Question: I'm trying to place layout constraints on a uiimageview, but no matter what I do the imageView's frame size is returned as width:128.0 height:240.0 when I print it in the console. The imageview actually appears to be of equal height and width when I run my app, but the printout still returns 128.0 and 240.0 I've tried using a 1:1 aspect ratio, I've tried setting different height and width sizes - height & width = 250.0, height & width = 200.0 - but the result is still the same. Ideally I want to accomplish an equal dimensions uiimageview in the center of the screen for all iphone sizes. Below is a screenshot of my most recent attempt:

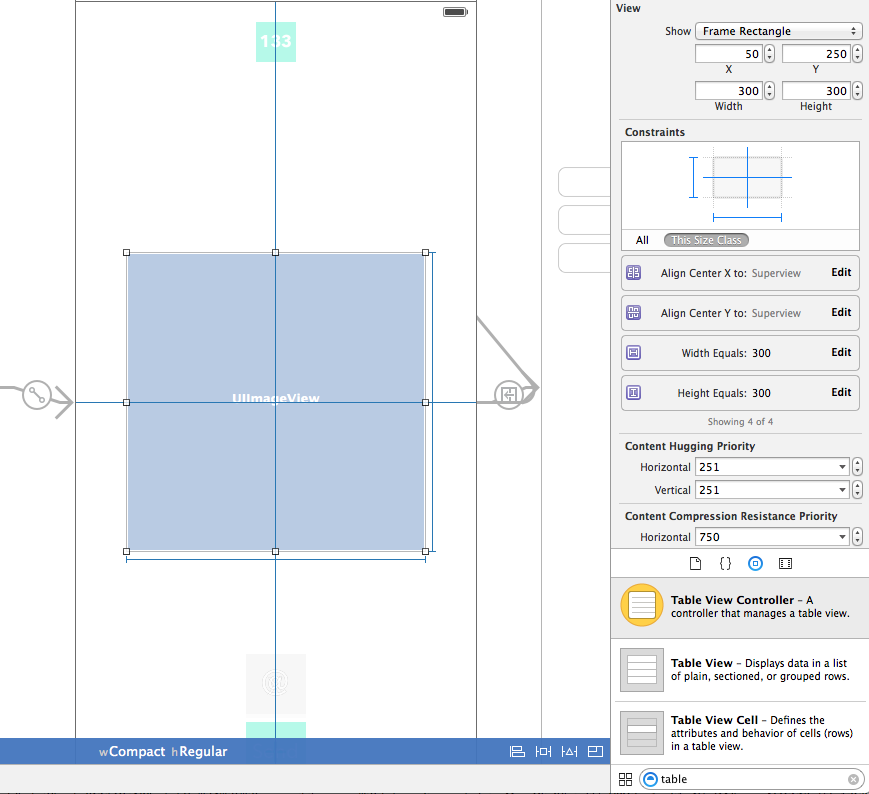
Answer: You're printing the frame within the wrong method. It's not guaranteed to be updated until 'viewDidLayoutSubviews()' is called, but you're checking it in an earlier method - probably 'viewDidLoad()' or 'viewWillAppear(_:)'.